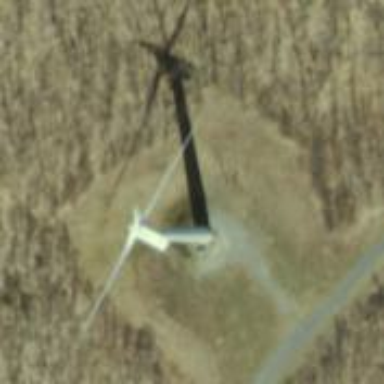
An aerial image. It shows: Wind generator using wind turbines of horizontal axis.